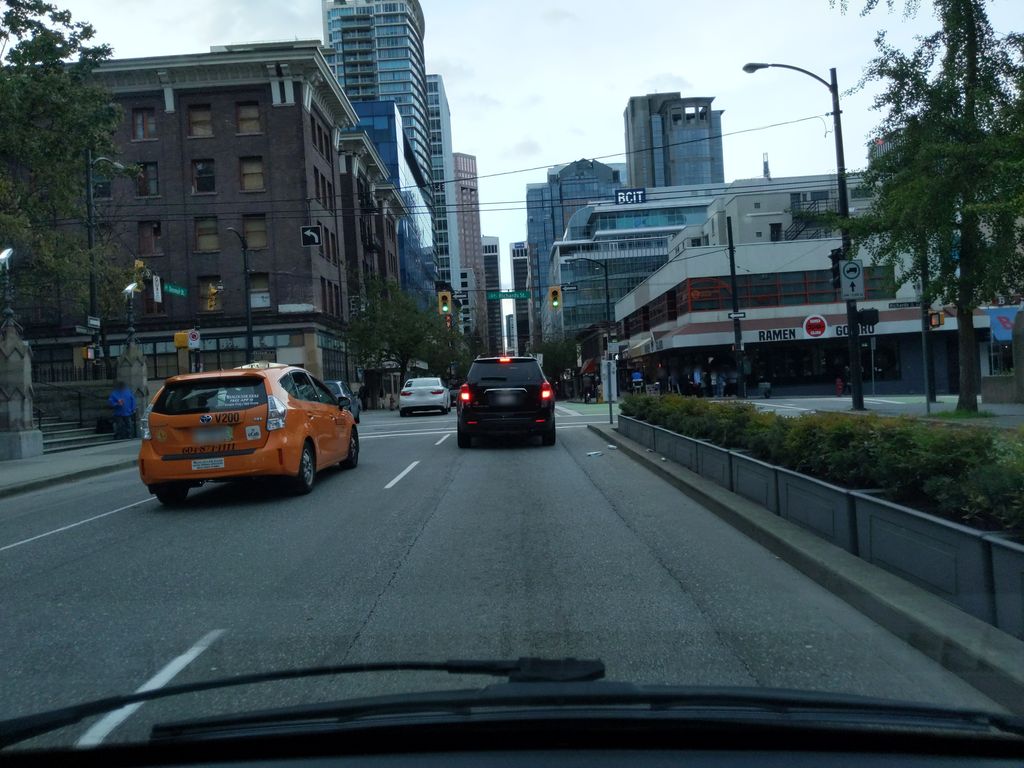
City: vancouver